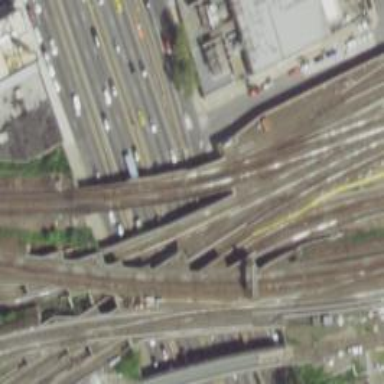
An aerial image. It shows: Railway bridge with electrified rails.